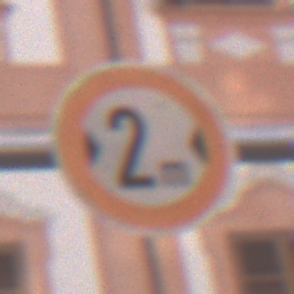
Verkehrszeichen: TatsaechlicheBreite2
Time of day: MorningAfternoon
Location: Outdoor (Urban)
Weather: PartlyCloudy
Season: NotSpecified
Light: Natural